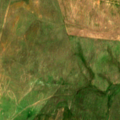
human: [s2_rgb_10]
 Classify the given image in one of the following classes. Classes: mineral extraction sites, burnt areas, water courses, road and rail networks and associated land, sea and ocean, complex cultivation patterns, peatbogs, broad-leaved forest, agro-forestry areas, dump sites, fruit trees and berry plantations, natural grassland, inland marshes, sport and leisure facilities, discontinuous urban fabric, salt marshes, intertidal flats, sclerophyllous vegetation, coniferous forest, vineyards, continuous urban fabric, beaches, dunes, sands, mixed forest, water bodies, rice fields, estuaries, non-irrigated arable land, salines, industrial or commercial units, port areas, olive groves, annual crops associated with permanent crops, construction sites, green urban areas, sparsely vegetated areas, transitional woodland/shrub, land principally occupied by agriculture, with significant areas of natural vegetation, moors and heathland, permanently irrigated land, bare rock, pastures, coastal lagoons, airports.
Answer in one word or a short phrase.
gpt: non-irrigated arable land